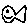
Label: fish